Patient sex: M
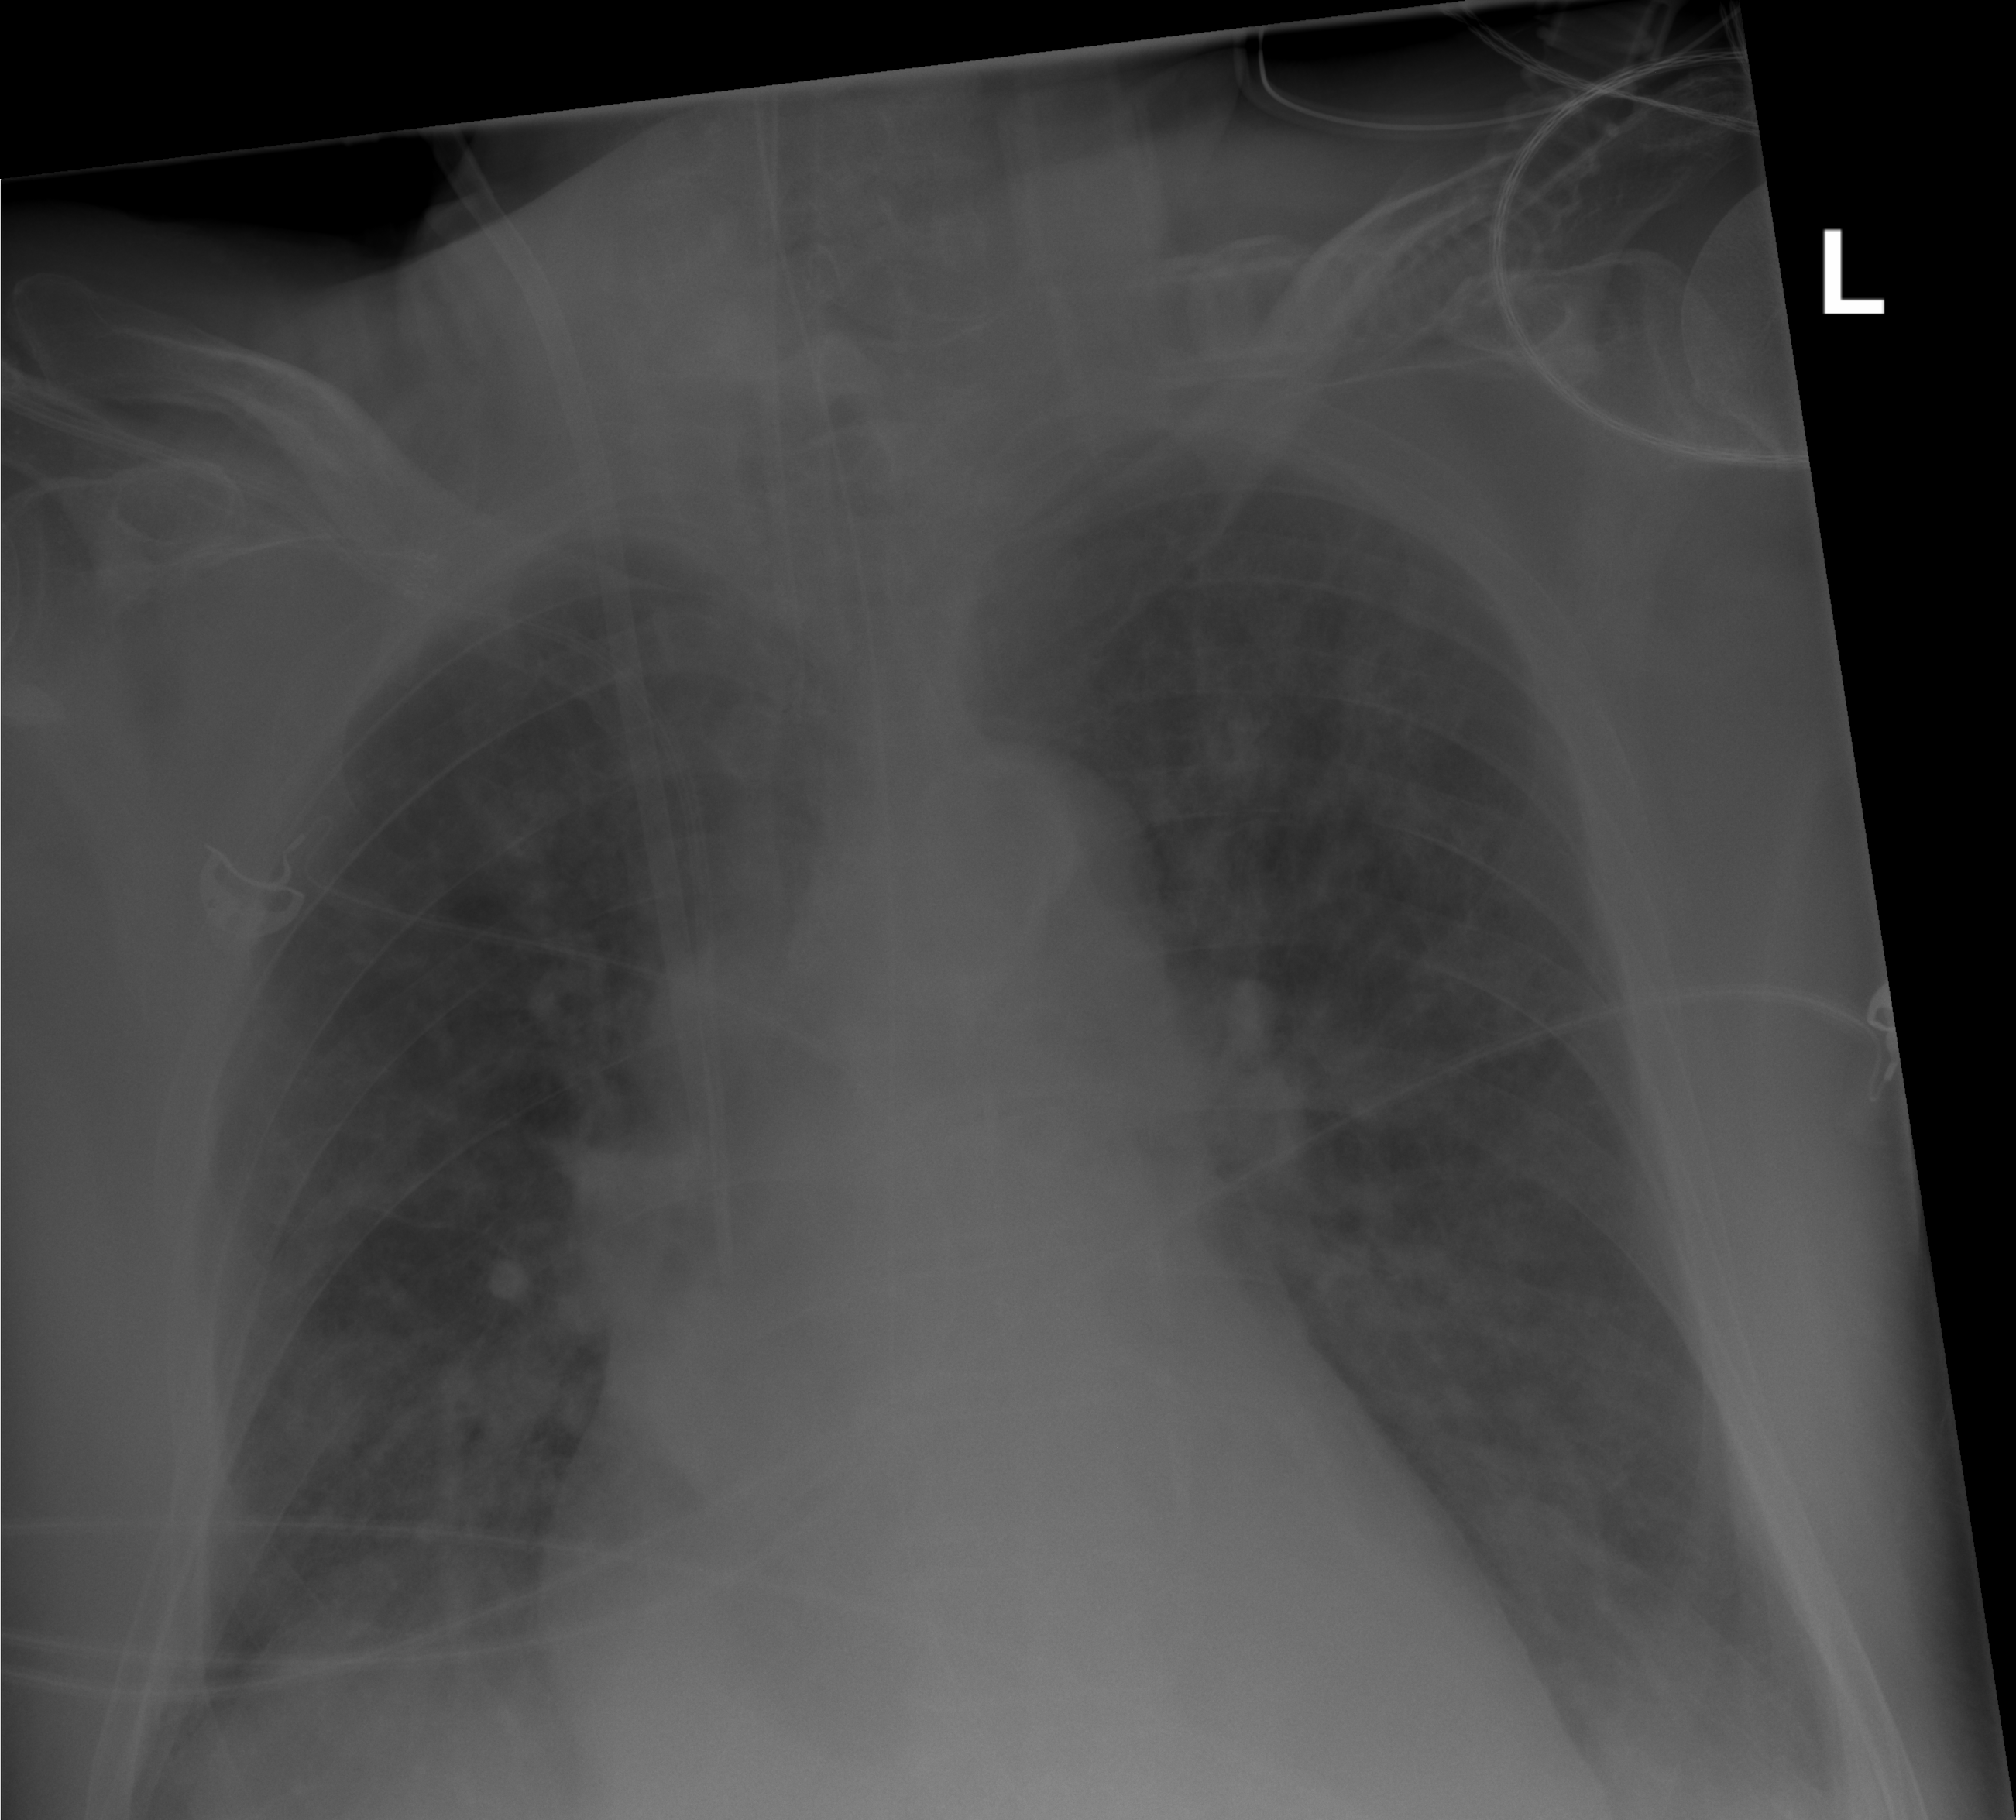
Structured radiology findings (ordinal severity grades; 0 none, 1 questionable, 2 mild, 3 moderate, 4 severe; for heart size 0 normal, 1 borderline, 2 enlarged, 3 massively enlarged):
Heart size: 2
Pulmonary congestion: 2
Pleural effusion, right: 2
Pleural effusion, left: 2
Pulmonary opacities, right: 2
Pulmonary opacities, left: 2
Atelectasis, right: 2
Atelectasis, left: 2